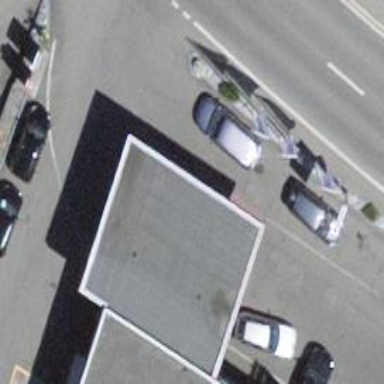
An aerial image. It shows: Fuel station.